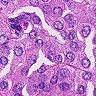
Metastatic tissue present: yes